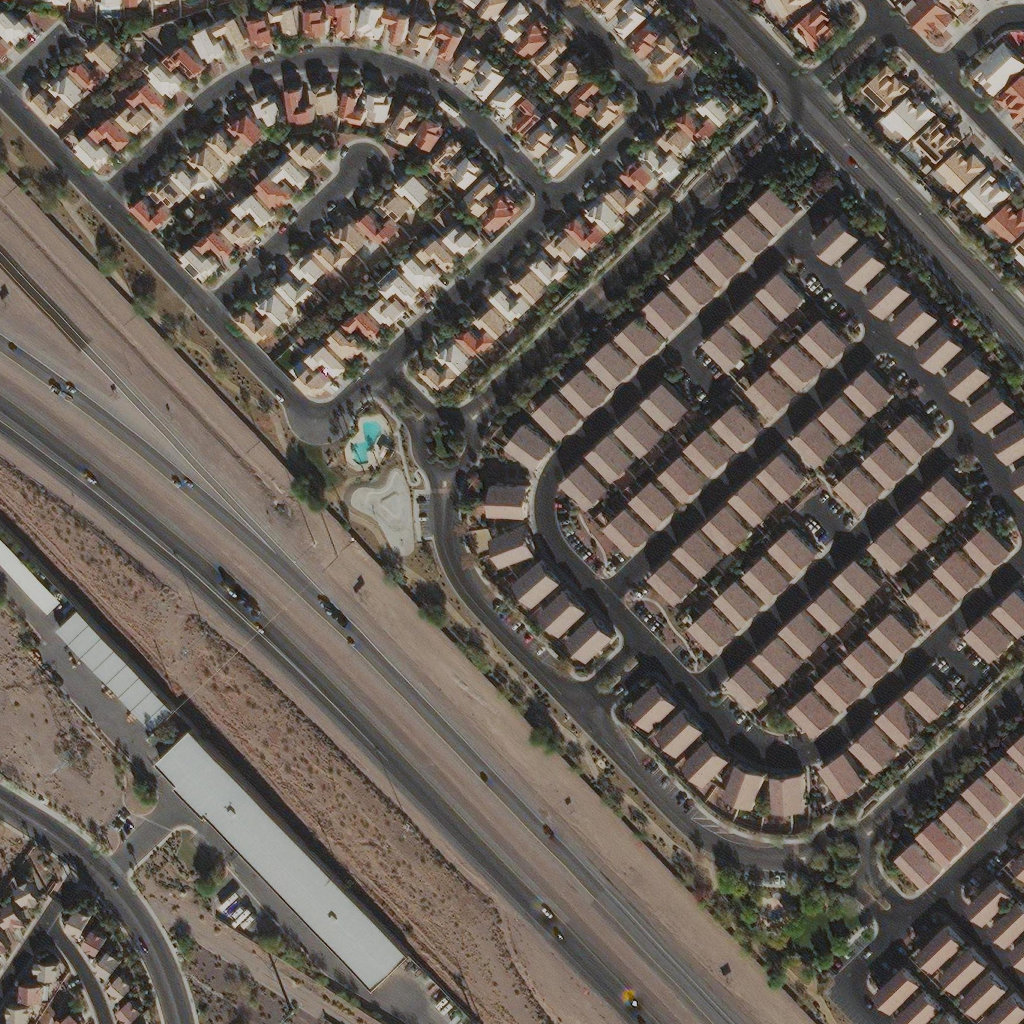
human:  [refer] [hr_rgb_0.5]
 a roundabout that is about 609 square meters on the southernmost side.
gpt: <box>[[79, 81, 84, 86, 0]]</box>